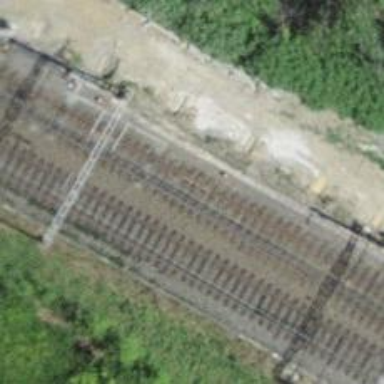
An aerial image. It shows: Railway switch.